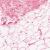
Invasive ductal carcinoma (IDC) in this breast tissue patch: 0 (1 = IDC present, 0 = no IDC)